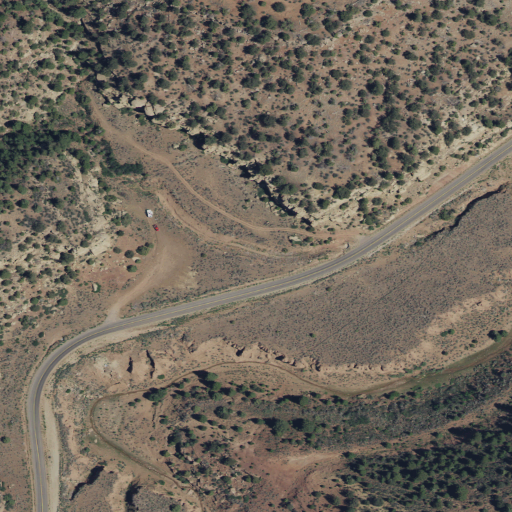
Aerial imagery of valley in Utah named Brundage Cove containing evergreen forest, shrub, open development, deciduous forest, medium intensity development, and low intensity development